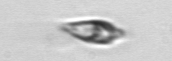
Label: Oxytoxum